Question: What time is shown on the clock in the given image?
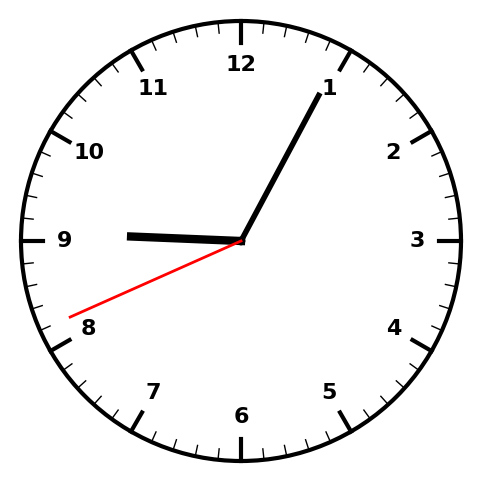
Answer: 09:04:41